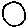
Label: circle